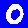
Digit: 0